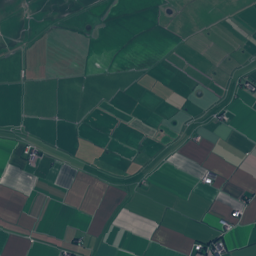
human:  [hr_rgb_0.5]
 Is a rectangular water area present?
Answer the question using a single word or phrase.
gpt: yes

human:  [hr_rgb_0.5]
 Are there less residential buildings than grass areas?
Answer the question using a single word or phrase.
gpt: yes

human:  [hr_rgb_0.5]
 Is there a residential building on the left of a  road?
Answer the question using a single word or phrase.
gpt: yes

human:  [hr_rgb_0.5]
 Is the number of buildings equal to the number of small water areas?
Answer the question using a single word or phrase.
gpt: no

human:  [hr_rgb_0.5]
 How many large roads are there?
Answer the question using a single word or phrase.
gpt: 0

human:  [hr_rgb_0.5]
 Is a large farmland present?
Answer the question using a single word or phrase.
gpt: yes

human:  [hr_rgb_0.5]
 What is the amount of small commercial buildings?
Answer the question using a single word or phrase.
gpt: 3

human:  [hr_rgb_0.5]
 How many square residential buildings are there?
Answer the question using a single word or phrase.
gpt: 4

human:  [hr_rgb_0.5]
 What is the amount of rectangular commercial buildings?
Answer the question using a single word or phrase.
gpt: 2

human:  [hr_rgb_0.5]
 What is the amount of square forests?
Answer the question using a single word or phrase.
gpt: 0

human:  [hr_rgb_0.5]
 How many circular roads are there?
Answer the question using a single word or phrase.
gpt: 0

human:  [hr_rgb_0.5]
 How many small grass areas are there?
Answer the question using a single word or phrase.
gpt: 6

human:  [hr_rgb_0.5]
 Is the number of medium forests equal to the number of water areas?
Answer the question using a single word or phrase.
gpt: no

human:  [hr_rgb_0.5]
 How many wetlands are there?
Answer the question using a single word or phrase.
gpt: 1

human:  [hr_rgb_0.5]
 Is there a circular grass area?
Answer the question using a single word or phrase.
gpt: no

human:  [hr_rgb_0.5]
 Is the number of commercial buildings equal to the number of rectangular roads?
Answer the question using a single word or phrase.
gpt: no

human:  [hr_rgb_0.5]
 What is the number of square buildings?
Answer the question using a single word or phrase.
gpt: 4

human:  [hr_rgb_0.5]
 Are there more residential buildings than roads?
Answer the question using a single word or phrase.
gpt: yes

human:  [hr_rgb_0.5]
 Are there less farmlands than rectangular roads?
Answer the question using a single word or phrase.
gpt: no

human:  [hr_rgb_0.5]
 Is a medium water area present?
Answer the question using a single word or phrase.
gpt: yes

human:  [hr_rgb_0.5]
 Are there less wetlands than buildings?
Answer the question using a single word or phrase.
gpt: yes

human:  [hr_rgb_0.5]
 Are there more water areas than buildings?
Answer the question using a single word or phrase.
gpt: no

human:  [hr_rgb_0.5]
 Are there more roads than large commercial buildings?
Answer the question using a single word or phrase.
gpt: yes

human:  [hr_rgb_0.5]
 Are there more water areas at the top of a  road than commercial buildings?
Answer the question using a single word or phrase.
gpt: yes

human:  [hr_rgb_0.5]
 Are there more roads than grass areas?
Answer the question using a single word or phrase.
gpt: no

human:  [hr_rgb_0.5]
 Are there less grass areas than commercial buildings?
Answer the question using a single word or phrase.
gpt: no

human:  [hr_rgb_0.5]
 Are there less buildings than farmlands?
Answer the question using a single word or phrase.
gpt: no

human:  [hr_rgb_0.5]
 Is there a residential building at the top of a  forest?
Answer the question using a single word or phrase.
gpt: yes

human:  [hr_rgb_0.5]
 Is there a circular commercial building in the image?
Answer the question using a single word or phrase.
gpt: no

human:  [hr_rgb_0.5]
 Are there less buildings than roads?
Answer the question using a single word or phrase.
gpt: no

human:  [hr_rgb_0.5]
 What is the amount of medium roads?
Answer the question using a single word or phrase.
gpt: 0

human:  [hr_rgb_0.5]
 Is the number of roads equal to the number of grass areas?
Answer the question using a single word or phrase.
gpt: no

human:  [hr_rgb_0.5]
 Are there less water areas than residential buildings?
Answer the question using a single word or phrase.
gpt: yes

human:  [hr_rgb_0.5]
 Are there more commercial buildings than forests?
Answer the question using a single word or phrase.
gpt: no

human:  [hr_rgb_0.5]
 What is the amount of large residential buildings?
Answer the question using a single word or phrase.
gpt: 0

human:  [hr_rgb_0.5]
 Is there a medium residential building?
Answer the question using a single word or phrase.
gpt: yes